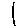
Label: line